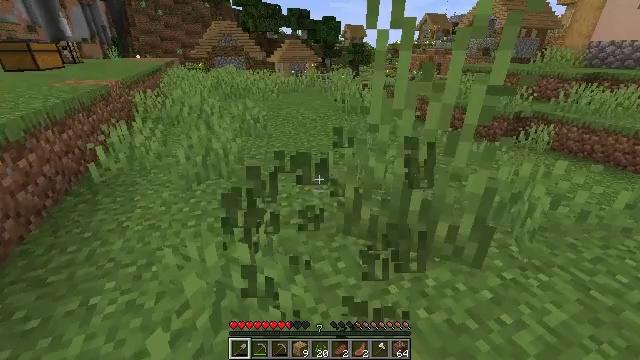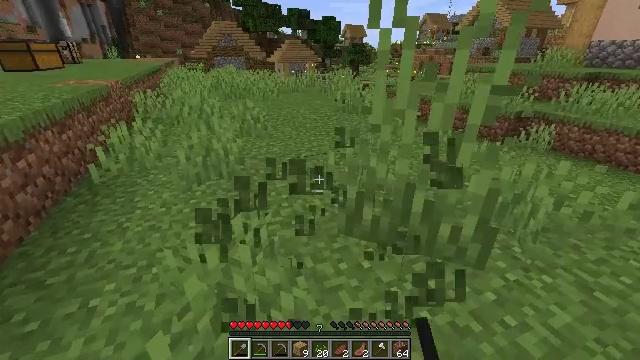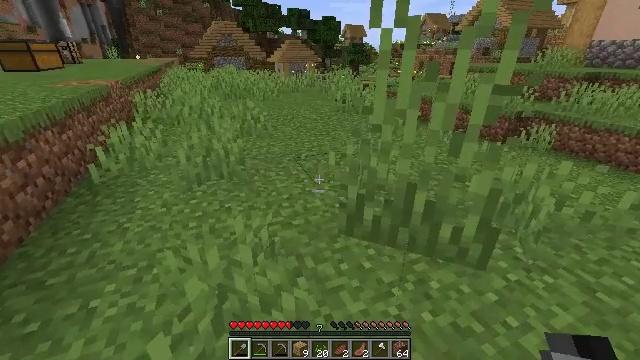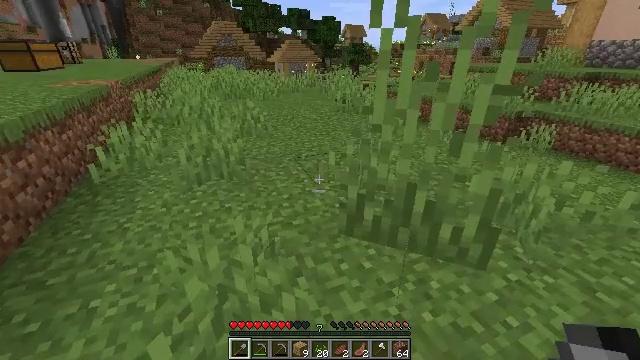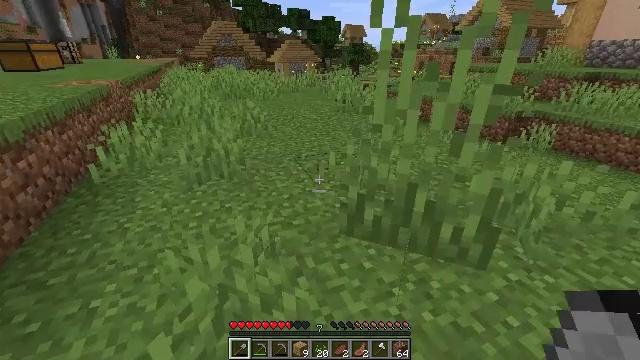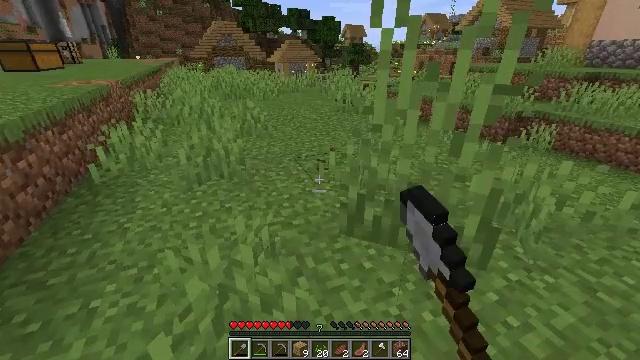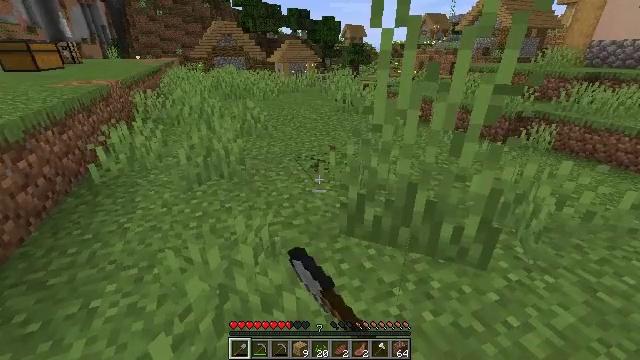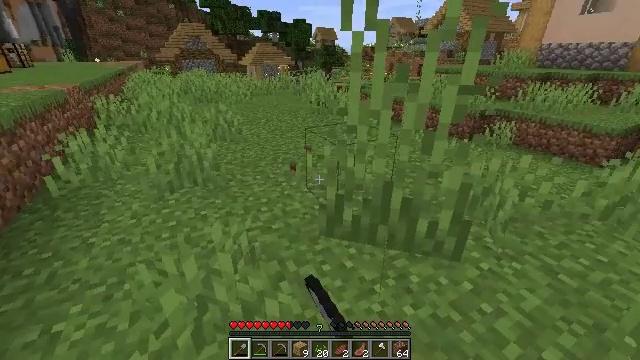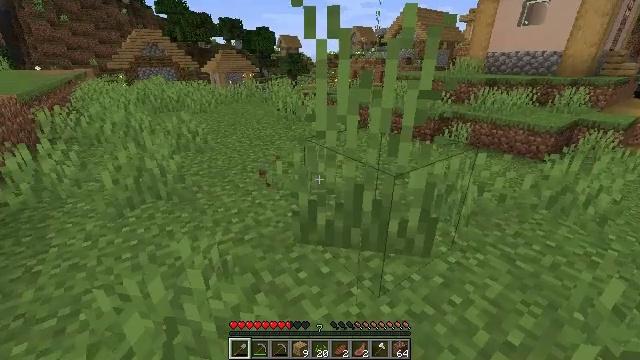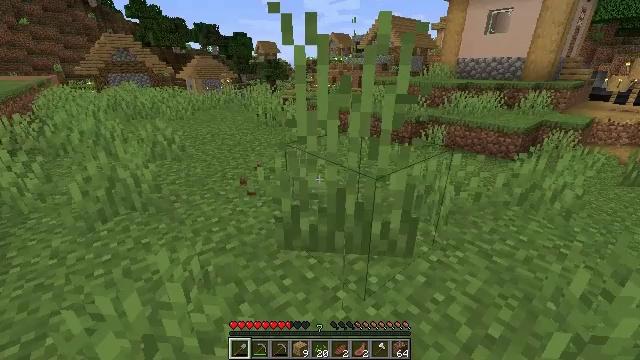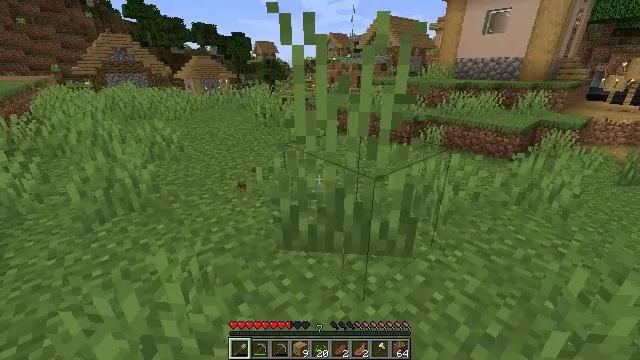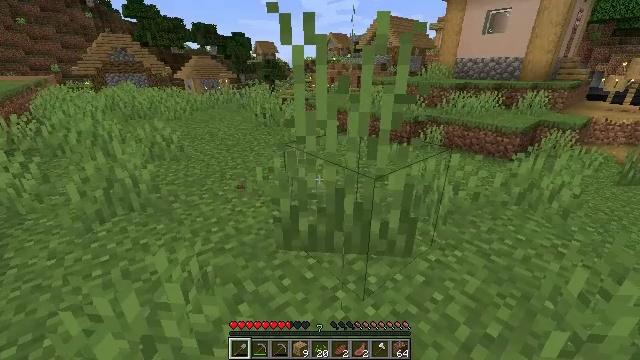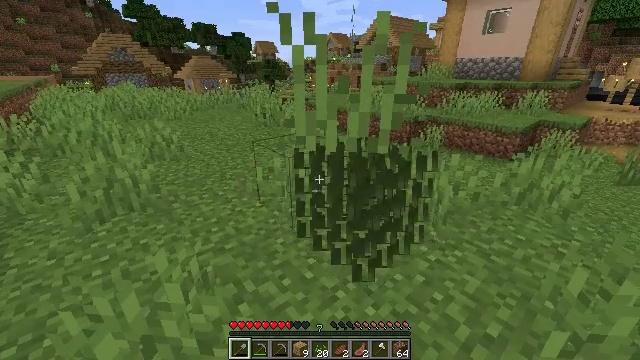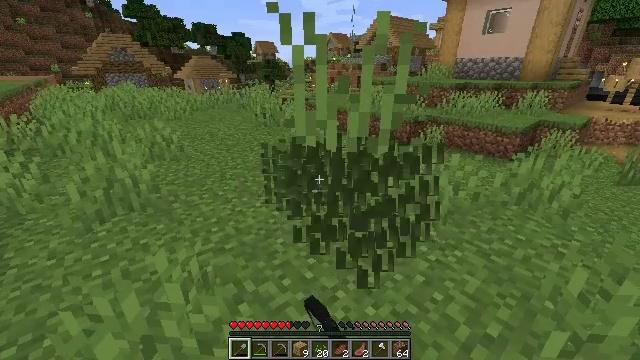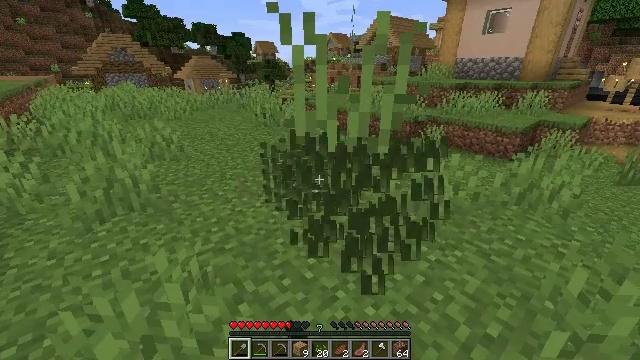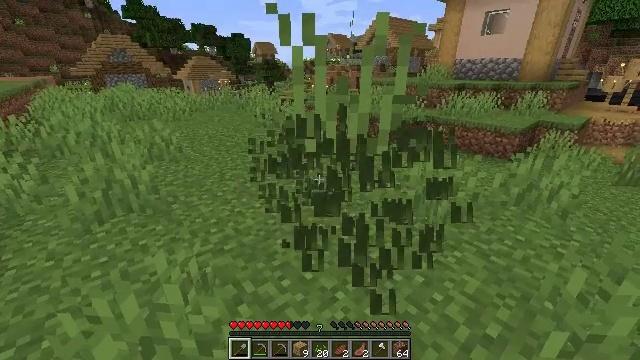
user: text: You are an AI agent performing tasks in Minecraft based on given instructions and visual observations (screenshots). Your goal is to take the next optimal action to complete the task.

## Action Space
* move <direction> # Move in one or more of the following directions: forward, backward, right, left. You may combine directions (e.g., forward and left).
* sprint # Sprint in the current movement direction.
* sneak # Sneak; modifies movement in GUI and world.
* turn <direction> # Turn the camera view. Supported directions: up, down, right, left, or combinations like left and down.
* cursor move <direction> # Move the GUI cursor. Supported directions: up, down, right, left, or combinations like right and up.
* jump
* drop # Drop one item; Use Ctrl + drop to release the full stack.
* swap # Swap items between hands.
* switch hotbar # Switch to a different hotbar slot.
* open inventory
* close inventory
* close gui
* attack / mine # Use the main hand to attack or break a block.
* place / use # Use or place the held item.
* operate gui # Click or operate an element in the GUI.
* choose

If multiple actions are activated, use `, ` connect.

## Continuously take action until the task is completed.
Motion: motion action
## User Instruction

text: Mine tall grass from the ground.
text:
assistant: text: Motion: no_op
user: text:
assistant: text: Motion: no_op
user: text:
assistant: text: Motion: no_op
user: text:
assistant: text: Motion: attack / mine
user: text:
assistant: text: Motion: attack / mine
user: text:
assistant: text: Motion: attack / mine
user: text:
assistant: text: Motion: turn right
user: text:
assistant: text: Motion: turn right and up
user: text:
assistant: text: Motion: turn right and up
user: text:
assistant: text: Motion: no_op
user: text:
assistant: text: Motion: no_op
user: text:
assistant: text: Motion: attack / mine
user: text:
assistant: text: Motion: attack / mine
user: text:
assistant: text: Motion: attack / mine
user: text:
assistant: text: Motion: no_op
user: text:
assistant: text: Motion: no_op
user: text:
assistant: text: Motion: no_op